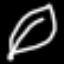
Label: leaf